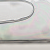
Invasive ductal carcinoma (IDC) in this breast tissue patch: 0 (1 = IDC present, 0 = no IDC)